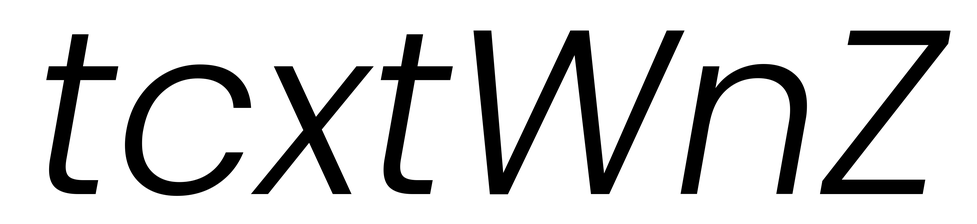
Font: Poppins-LightItalic